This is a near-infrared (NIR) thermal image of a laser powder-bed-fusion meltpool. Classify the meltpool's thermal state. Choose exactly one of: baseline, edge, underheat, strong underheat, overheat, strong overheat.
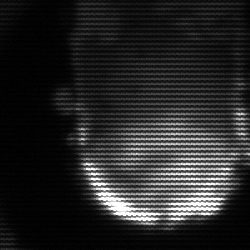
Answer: baseline